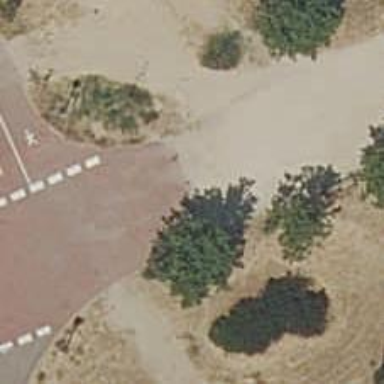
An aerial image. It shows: Bollard.